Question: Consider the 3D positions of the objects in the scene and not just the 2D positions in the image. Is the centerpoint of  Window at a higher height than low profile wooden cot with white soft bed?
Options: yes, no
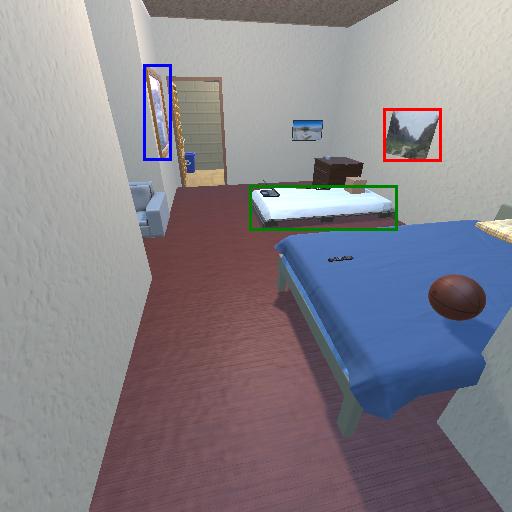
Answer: yes